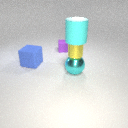
small yellow metal cylinder above large cyan metal sphere